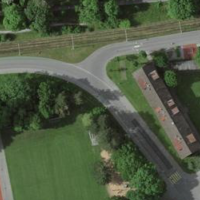
EUNIS habitat code: 55
Species observed at this site:
Cornus sanguinea
Euonymus europaeus